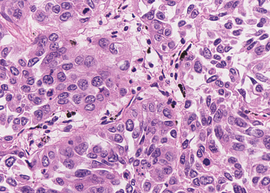
Tumor epithelial tissue: yes
Tumor-associated stroma tissue: yes
Normal tissue: no